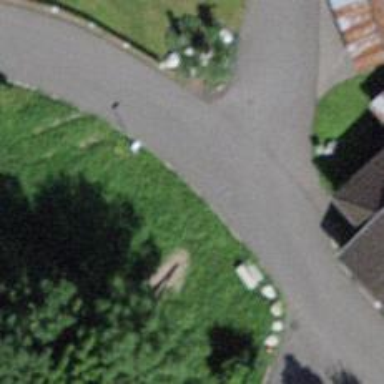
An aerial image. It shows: Unclassified road with asphalt surface.